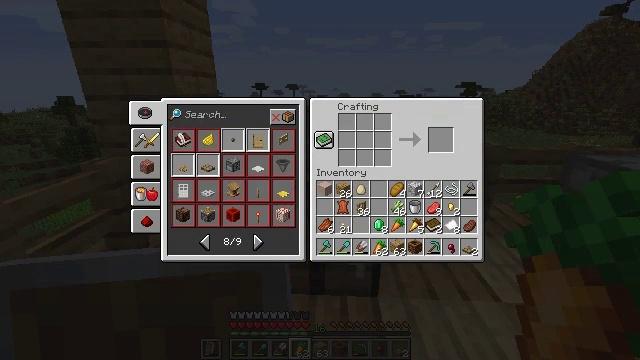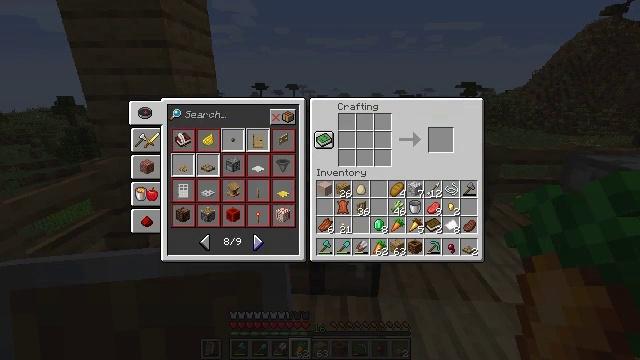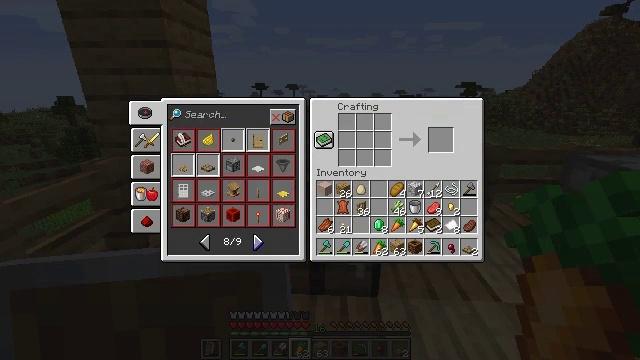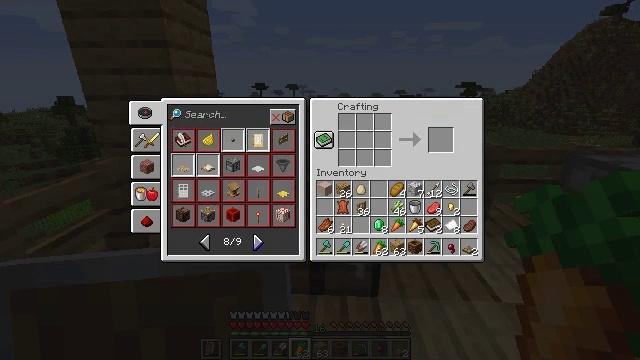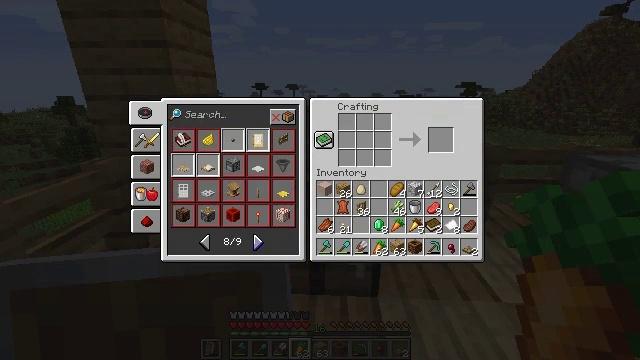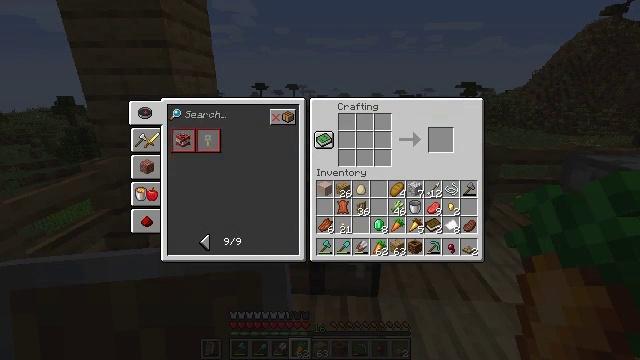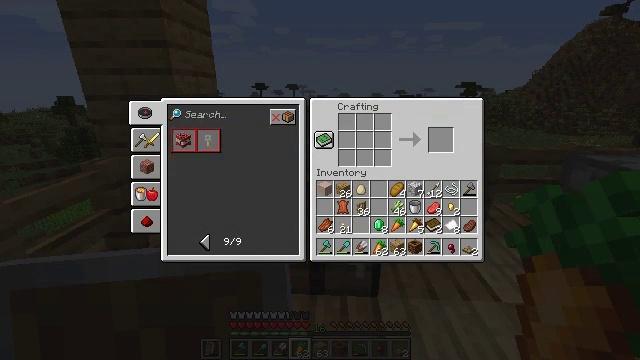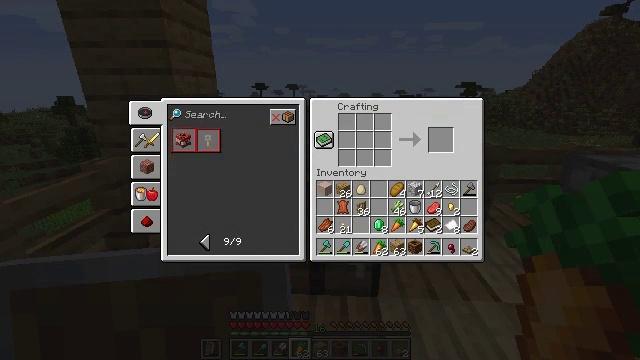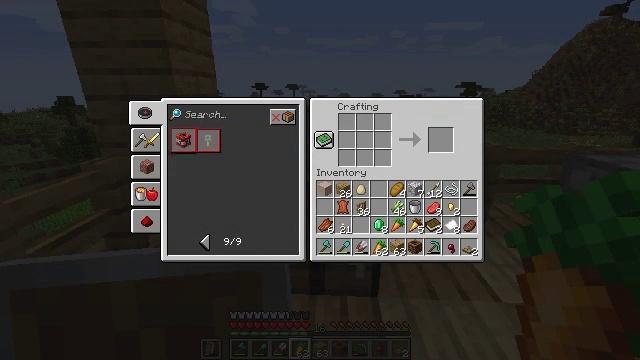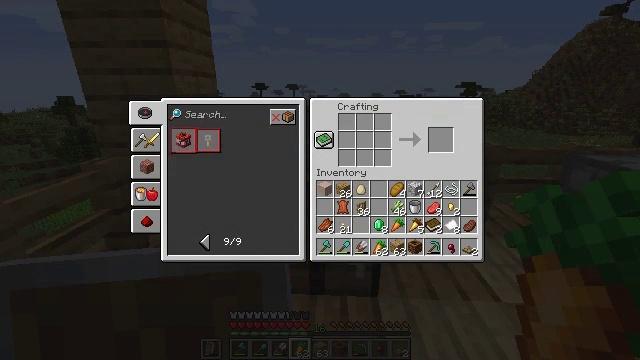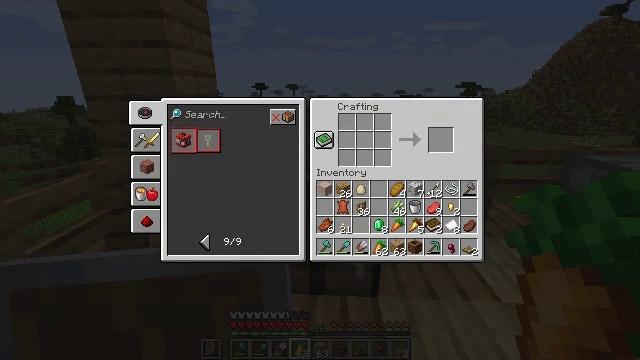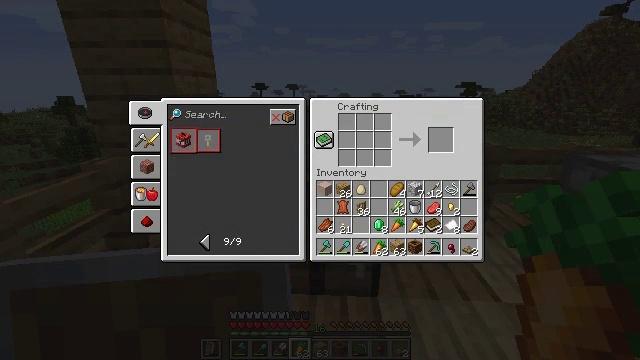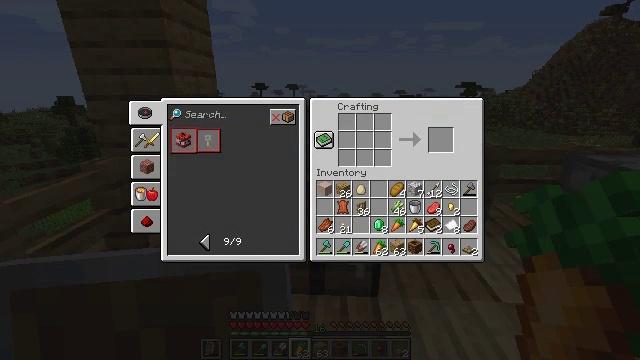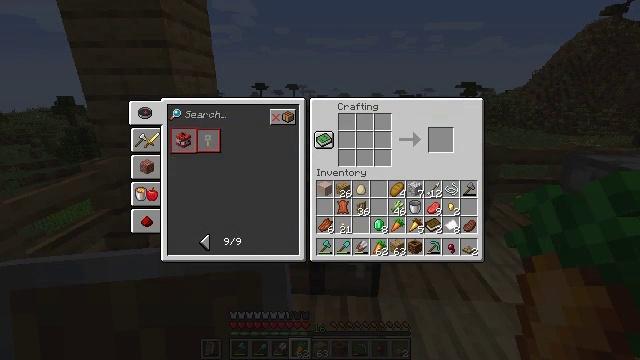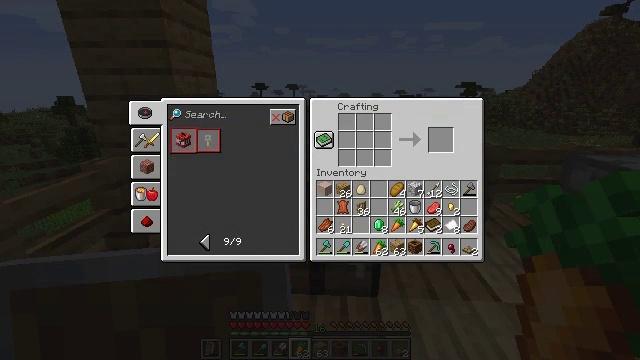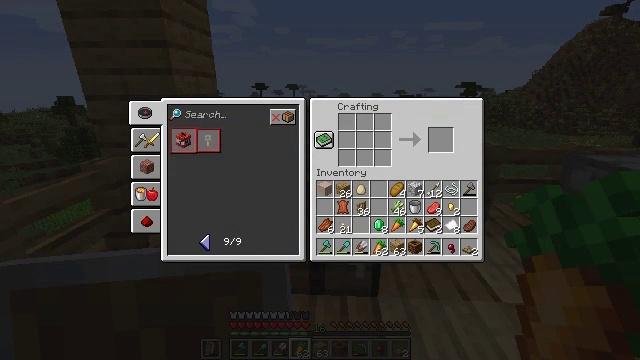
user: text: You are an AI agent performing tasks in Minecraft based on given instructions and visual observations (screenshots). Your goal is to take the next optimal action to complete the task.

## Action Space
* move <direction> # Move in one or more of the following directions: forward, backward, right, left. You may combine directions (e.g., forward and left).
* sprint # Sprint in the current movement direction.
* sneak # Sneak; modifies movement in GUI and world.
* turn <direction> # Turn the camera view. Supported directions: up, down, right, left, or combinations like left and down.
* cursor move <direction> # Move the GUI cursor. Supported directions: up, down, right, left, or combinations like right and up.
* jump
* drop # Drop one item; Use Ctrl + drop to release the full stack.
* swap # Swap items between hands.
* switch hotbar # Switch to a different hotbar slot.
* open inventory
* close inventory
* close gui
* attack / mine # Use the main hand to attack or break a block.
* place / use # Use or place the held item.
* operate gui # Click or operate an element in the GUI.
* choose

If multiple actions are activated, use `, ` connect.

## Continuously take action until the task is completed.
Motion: motion action
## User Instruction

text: Make a cartography table with paper and planks.
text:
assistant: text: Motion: no_op
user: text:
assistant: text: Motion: no_op
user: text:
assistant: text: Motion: no_op
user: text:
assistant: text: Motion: no_op
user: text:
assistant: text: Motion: operate gui
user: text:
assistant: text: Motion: operate gui
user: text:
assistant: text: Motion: operate gui
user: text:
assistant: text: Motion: no_op
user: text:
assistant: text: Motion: no_op
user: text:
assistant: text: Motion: no_op
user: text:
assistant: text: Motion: no_op
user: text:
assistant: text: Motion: no_op
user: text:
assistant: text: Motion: cursor move left
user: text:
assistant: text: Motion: cursor move left
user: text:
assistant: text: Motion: cursor move left
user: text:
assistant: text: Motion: no_op
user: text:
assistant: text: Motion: no_op
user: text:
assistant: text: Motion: no_op
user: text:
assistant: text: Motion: no_op
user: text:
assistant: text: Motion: no_op
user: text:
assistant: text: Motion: operate gui
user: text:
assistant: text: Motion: operate gui
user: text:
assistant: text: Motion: operate gui
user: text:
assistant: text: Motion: no_op
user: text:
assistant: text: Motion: no_op
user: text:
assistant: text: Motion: cursor move up
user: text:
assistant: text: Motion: cursor move right and up
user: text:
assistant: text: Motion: cursor move right and up
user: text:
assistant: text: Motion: cursor move right and up
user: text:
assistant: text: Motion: no_op